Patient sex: M
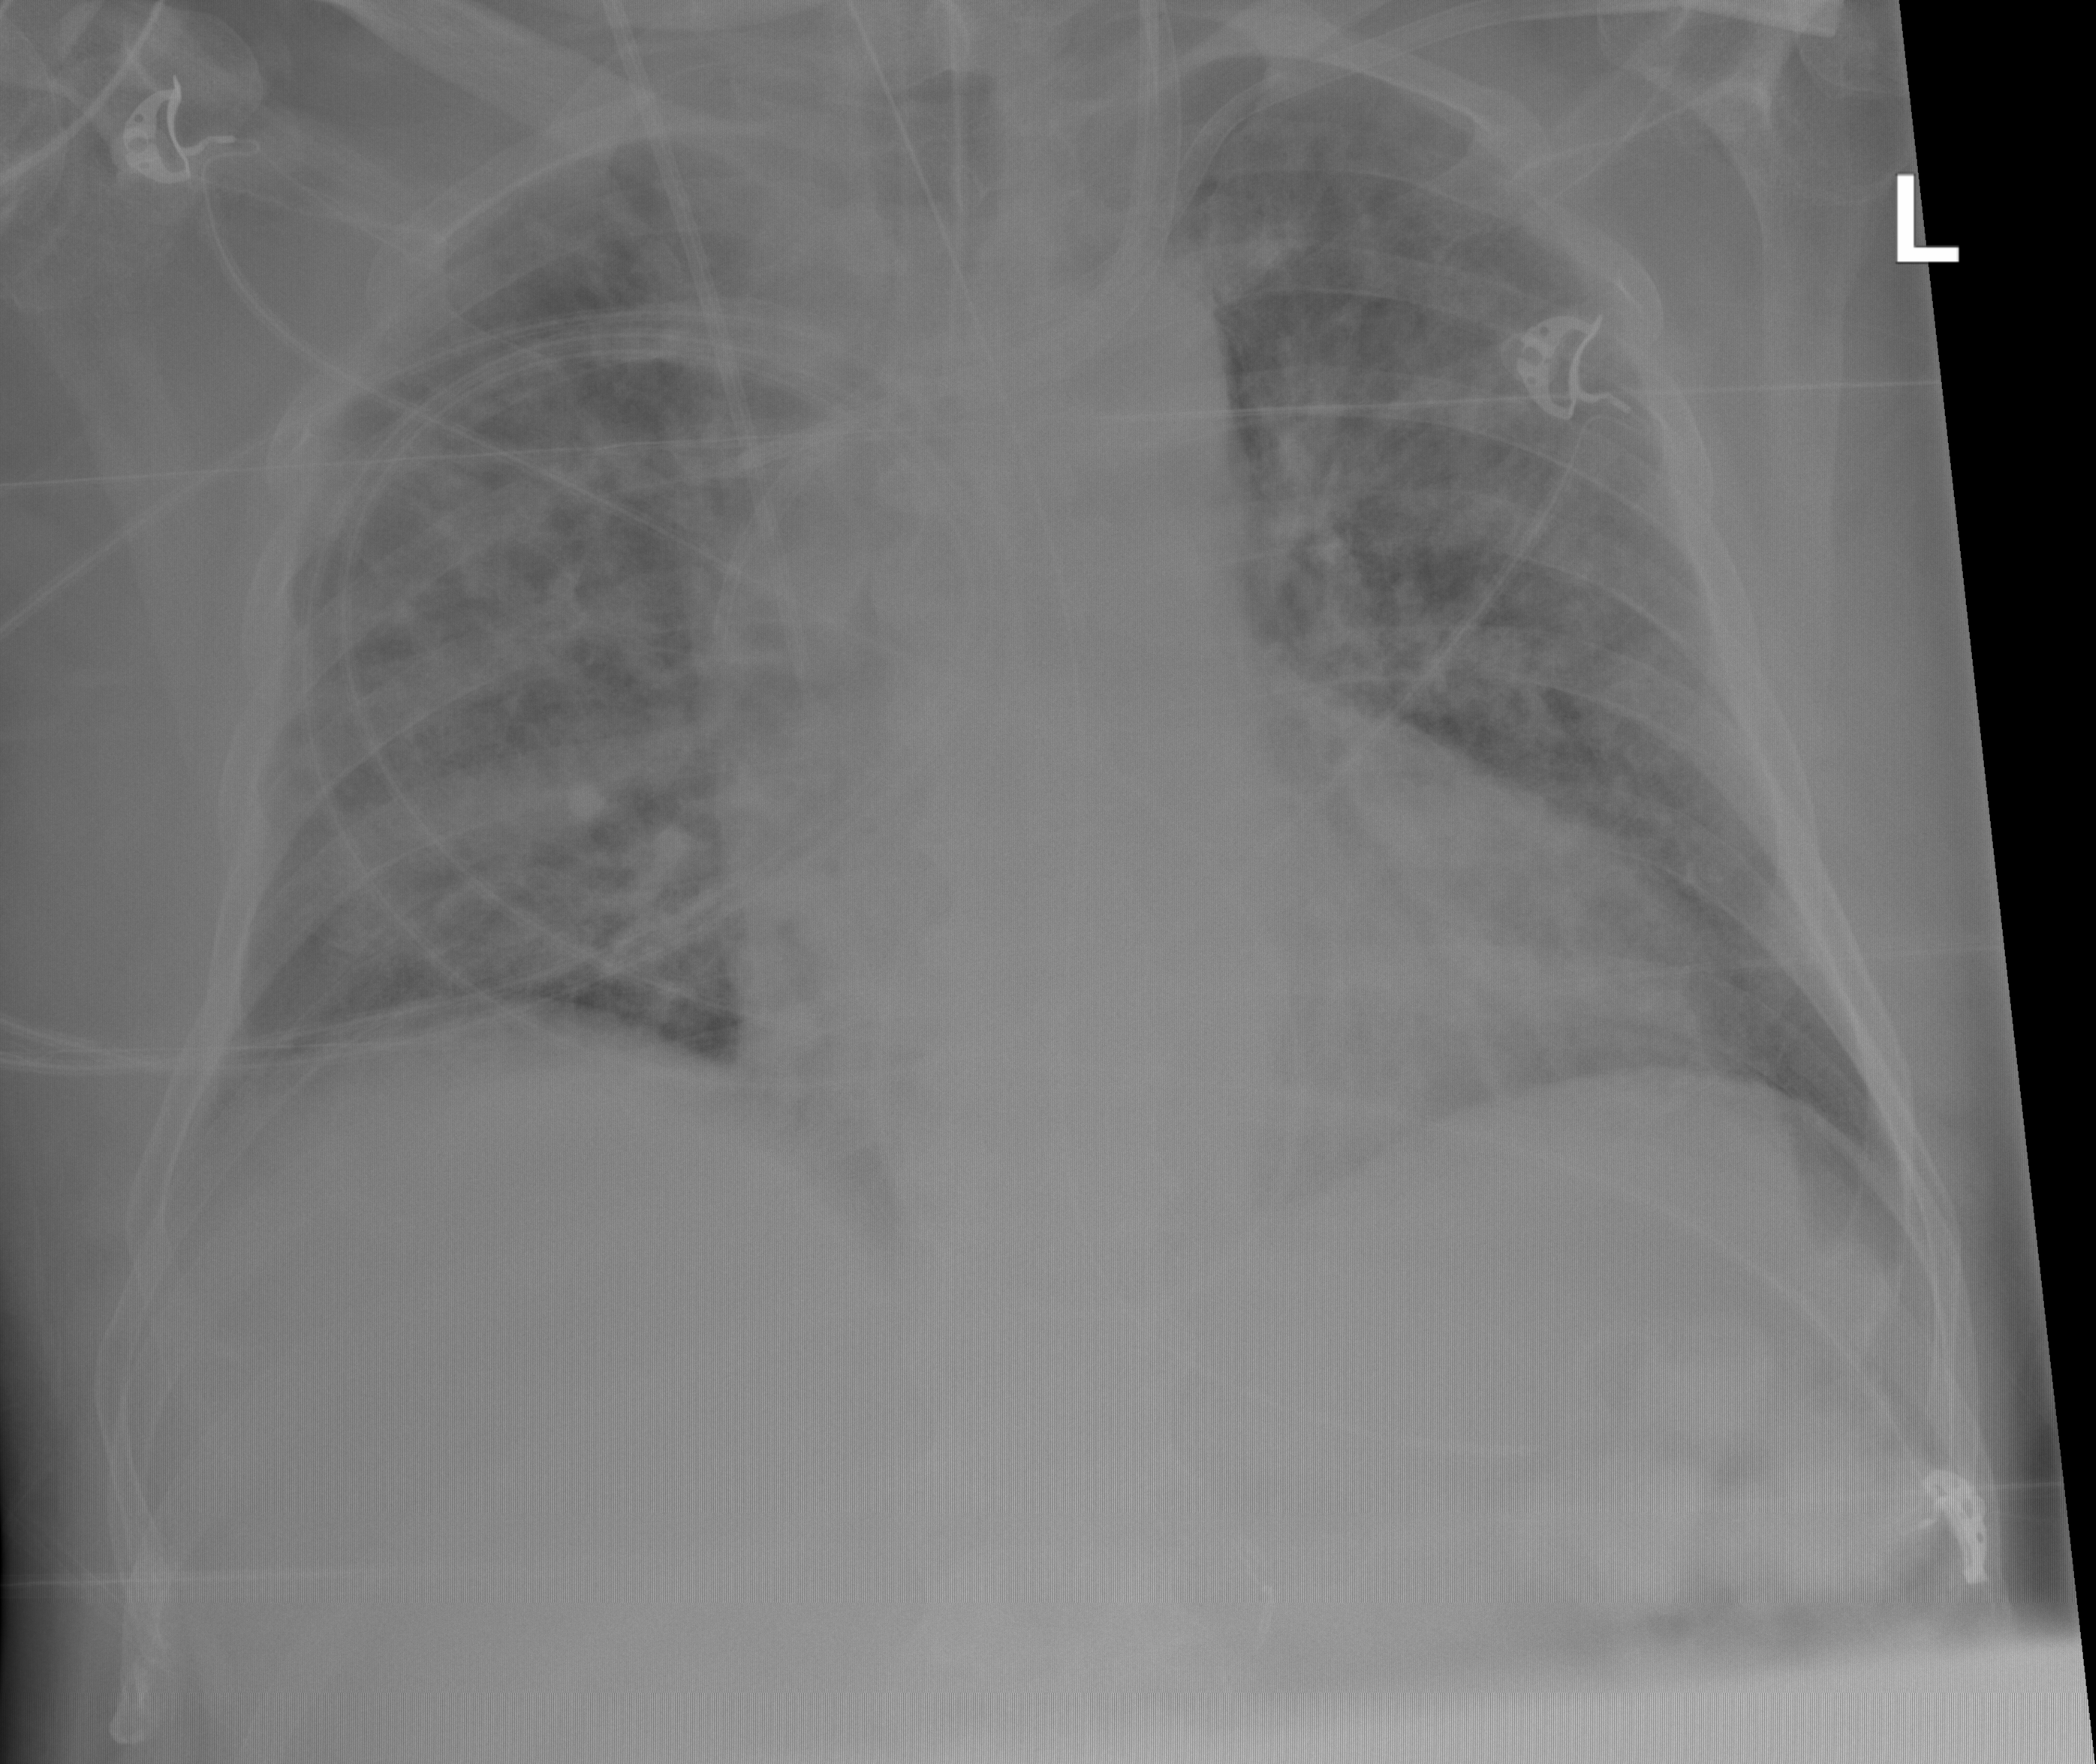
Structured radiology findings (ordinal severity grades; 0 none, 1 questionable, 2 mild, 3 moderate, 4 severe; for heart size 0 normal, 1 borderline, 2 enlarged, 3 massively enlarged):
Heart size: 2
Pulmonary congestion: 2
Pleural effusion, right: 1
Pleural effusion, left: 1
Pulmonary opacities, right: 3
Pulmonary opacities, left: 3
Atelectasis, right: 3
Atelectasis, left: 3